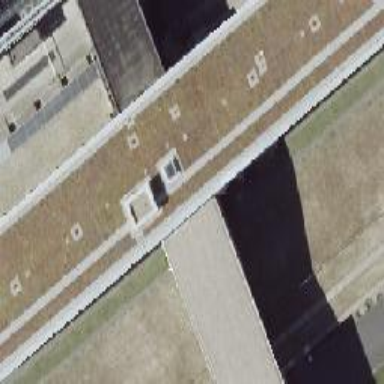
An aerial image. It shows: Office building.